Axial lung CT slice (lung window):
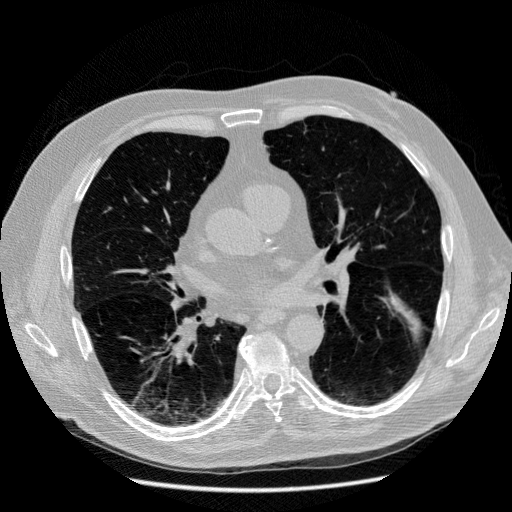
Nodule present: no